Question: When I try to rebuild the <URL>. I get the following error :
> MSB6006: "cmd.exe" exited with code -<PHONE>.

Any brilliant suggestion, please?
Thanks in advance!
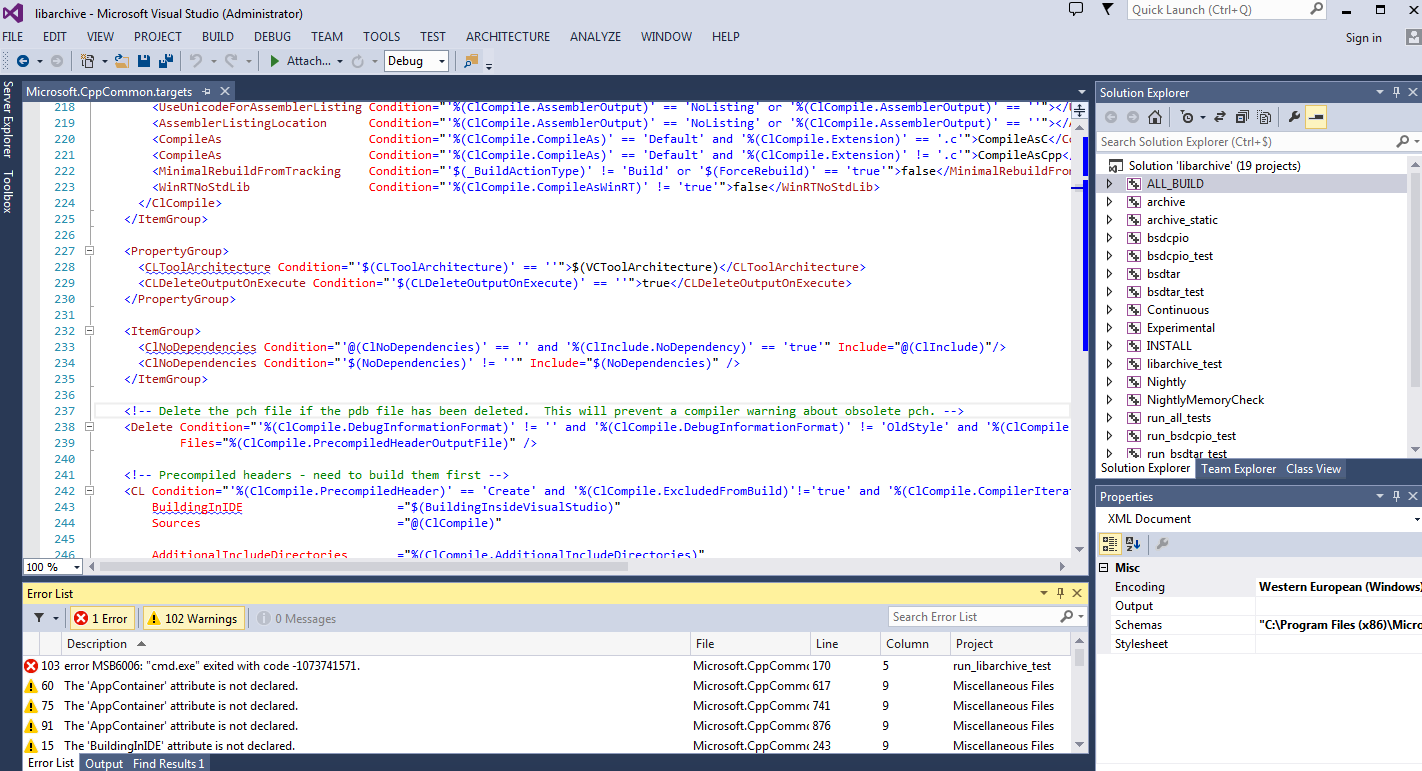
Answer: First result from Google: <URL>
> Stack overflow / exhaustion. Error can indicate a bug in the executed
software that causes stack overflow, leading to abnormal termination
of the software.